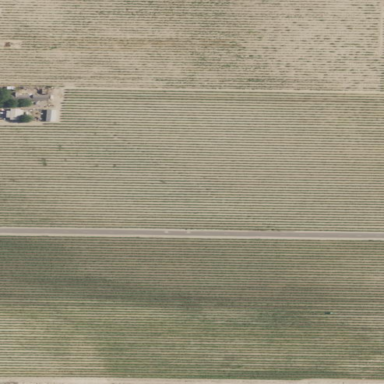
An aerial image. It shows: Vineyard.